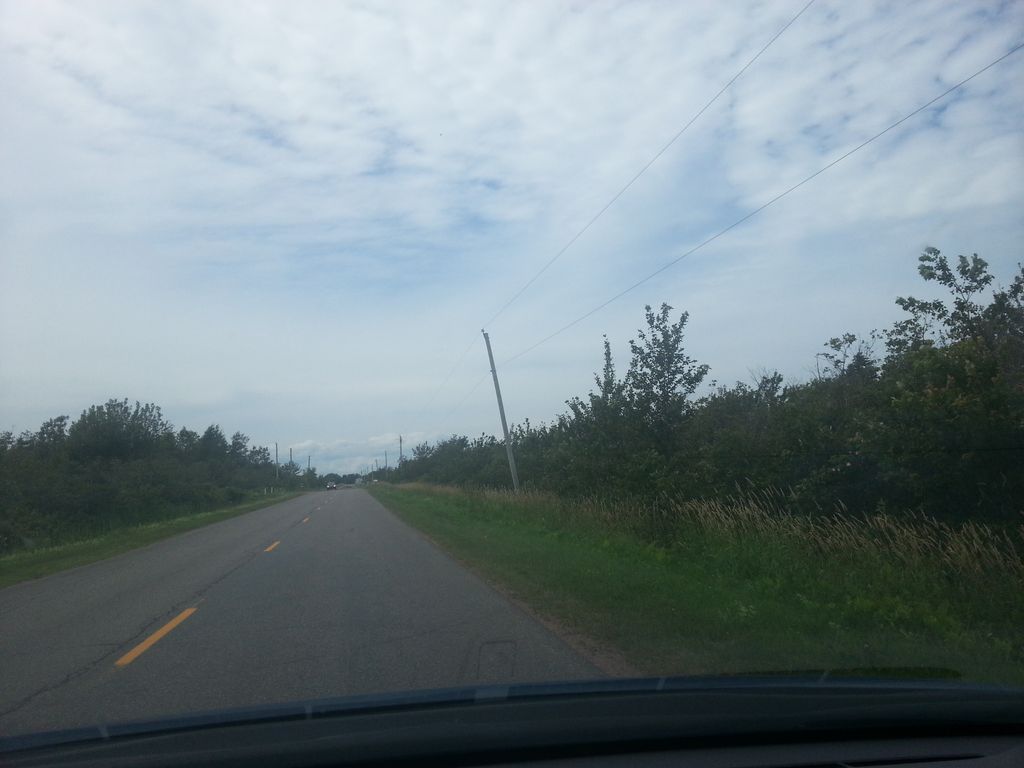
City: charlottetown